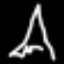
Label: The Eiffel Tower